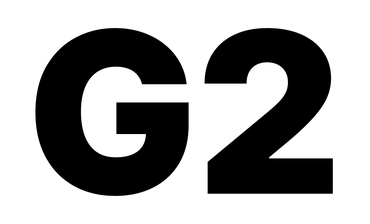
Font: Inter_Black